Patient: sex F, age 26
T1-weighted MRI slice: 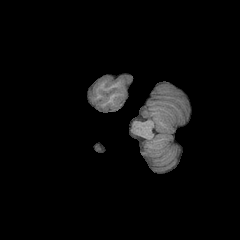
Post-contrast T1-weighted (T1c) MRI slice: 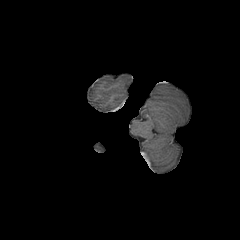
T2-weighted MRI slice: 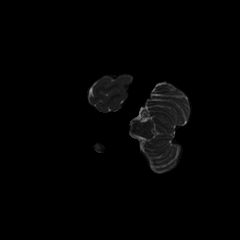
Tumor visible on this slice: no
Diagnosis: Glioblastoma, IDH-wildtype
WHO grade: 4